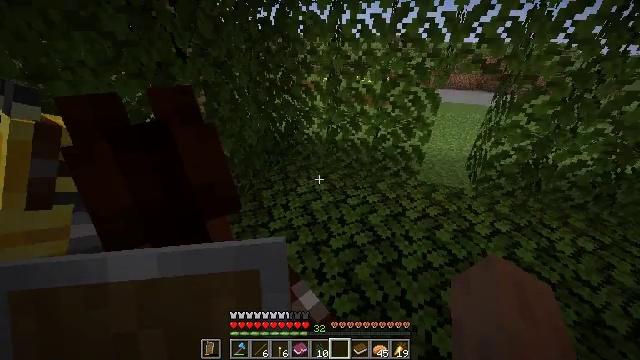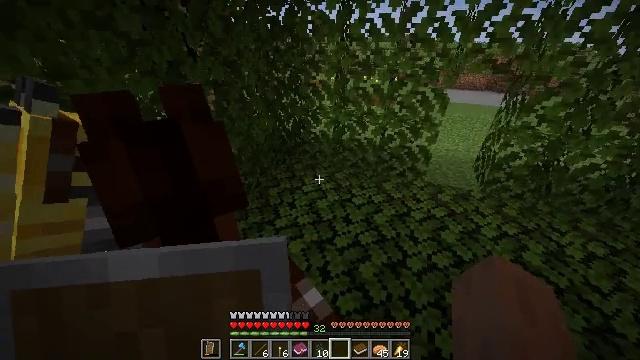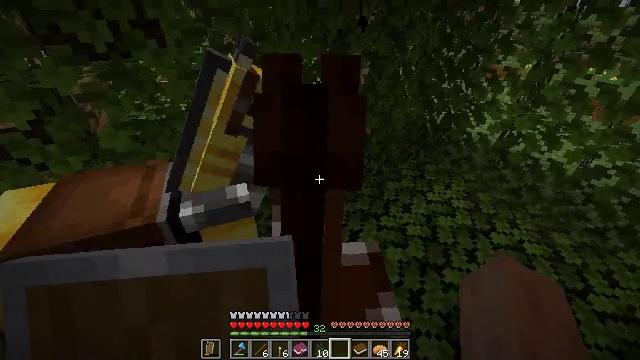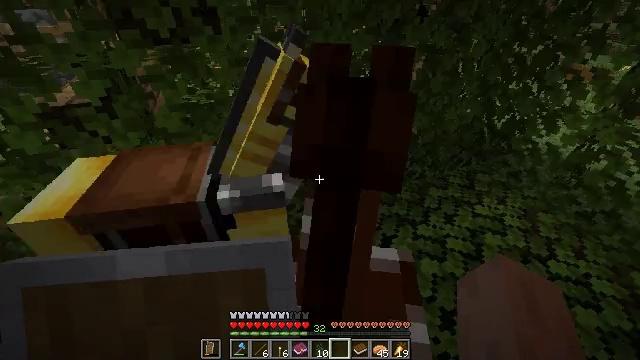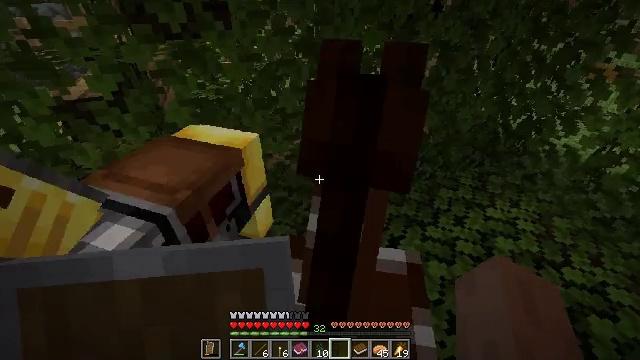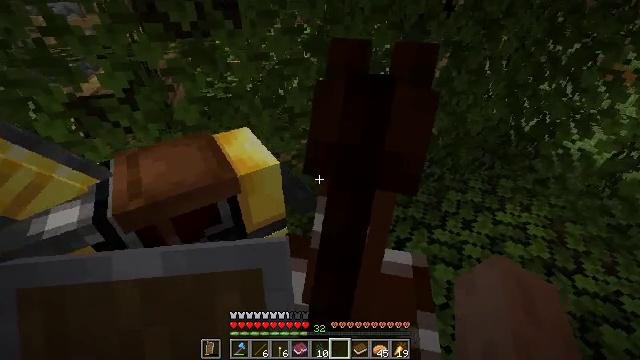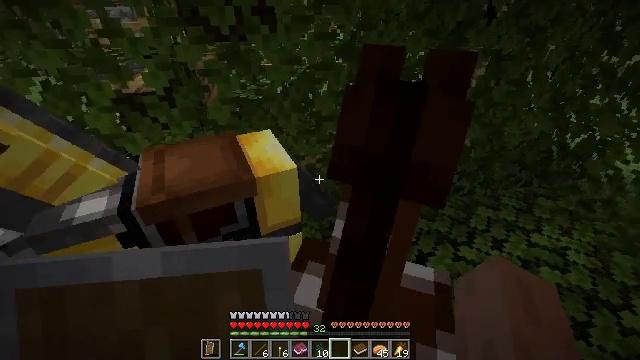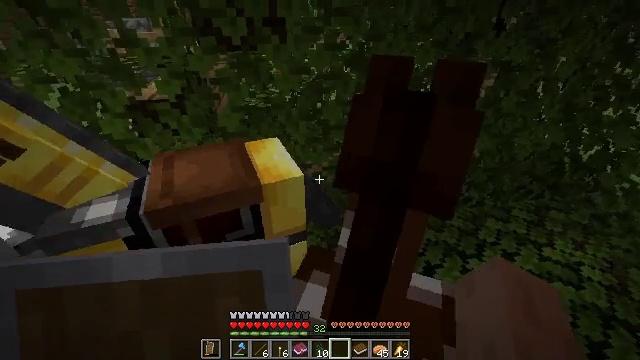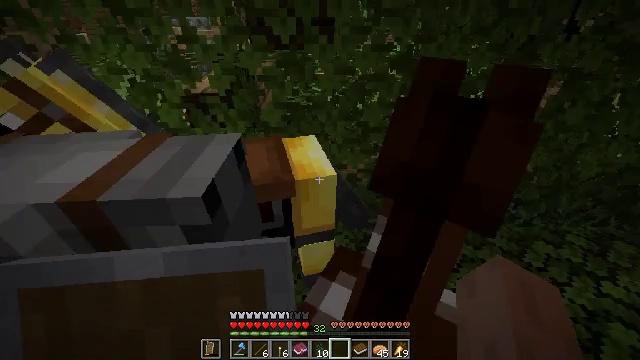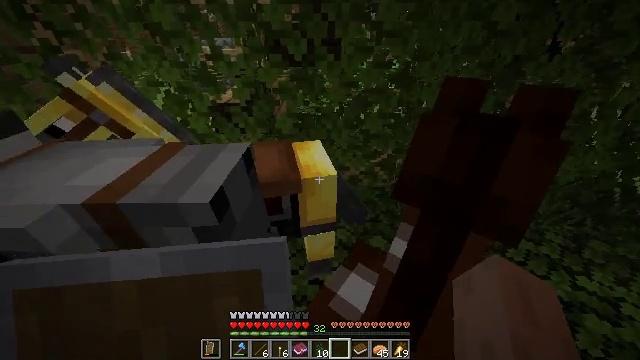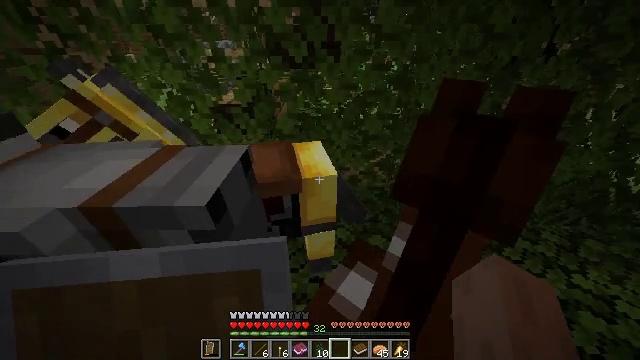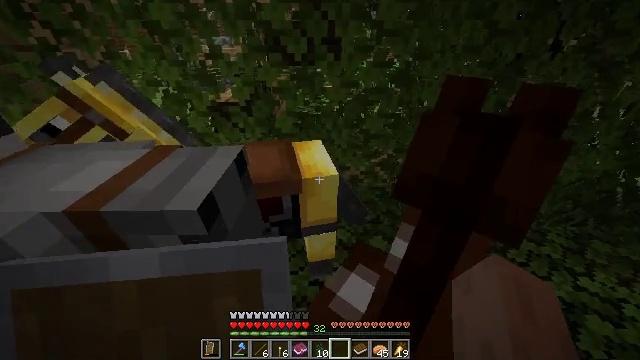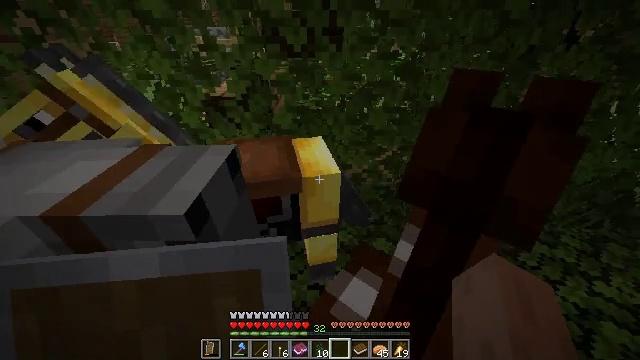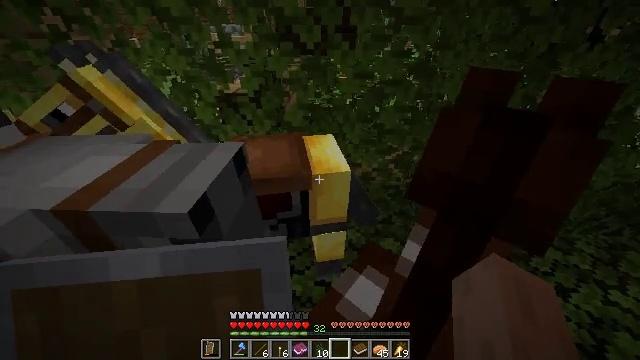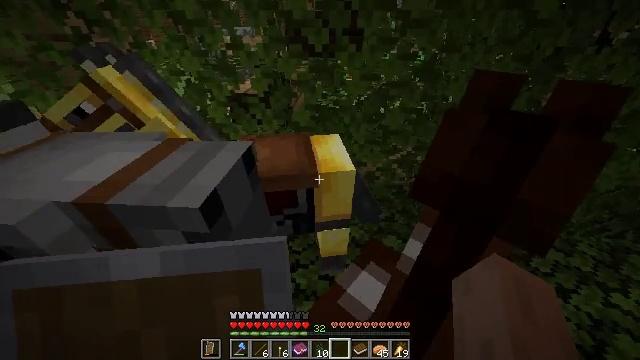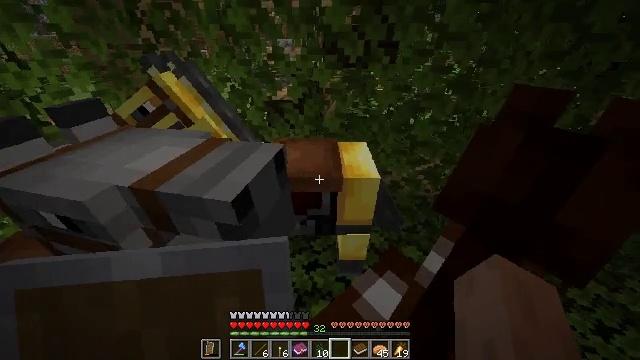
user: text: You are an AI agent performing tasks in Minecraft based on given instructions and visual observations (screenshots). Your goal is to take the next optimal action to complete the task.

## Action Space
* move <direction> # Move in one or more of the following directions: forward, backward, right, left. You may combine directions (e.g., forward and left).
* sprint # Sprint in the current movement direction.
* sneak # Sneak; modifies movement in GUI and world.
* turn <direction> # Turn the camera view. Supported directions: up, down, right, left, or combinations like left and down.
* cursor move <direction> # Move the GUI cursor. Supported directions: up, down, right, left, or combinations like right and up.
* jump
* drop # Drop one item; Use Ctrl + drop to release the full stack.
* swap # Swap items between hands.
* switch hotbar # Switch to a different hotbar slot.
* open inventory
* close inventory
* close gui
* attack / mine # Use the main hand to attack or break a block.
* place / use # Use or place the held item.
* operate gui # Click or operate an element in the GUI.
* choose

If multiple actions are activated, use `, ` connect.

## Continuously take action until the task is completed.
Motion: motion action
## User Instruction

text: Drop a suspicious stew.
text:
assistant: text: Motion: move forward, turn left
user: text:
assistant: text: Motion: move forward, turn left and down
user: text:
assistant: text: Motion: move forward, turn left
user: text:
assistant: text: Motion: move forward, turn left
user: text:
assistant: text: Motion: move forward, turn left
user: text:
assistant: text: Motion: turn left and up
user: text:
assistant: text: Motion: move forward, sprint, turn left and up
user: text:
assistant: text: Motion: move forward, sprint, turn left
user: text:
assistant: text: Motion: move forward, sprint
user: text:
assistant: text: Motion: sprint
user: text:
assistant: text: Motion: move forward
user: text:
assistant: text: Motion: move forward, sprint, turn left
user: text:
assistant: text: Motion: move forward, sprint, turn left
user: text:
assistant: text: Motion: move forward, sprint, turn left
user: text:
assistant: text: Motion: move forward, turn left and up
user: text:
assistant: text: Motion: move forward, turn left
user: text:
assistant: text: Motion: move forward
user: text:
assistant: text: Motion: no_op
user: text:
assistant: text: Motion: move forward, sprint
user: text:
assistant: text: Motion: move forward, sprint
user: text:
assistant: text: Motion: move forward, sprint, turn right and down
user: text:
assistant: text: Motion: move forward, sprint, turn right and down
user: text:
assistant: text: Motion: turn right
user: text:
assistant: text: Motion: move forward, turn right
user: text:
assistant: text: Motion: move forward
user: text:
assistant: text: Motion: move forward
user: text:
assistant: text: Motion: move forward, open inventory
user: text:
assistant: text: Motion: open inventory
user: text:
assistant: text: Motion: no_op
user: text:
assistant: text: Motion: no_op